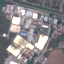
Land use / land cover: Industrial